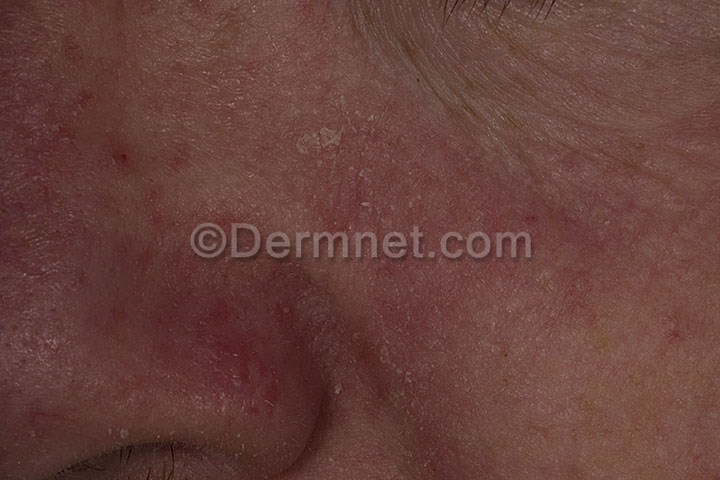
Disease: Psoriasis pictures Lichen Planus and related diseases